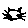
Label: cat